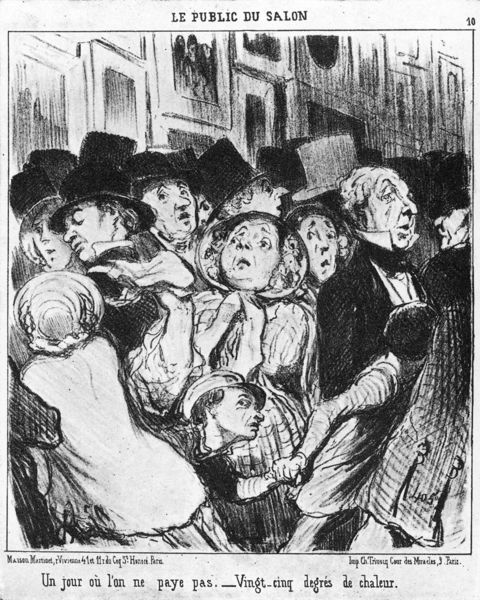
Titel: Ein Tag an dem man nicht zahlt
Schlagwörter: gemälde, weiß, frauen, menschen, frankreich, frau, hüte, männer, schwarz, zeichnung, haube, menge, zylinder, gedränge, rahmen, kind, kinder, schrift, bilder, enge, passanten, französisch, karikatur, salon, junge, galerie, druck, karrikatur, text, französich, dicht, museum, gedrängel, 405, enttsetzen